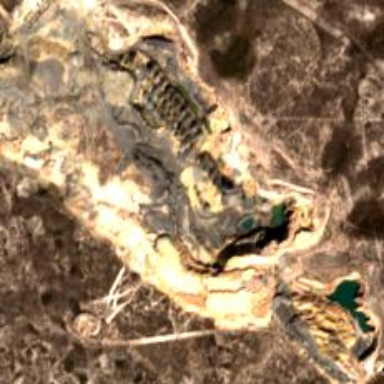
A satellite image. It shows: Industrial area used for mining operations.